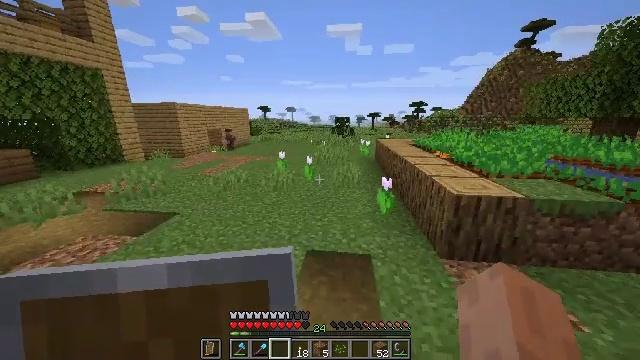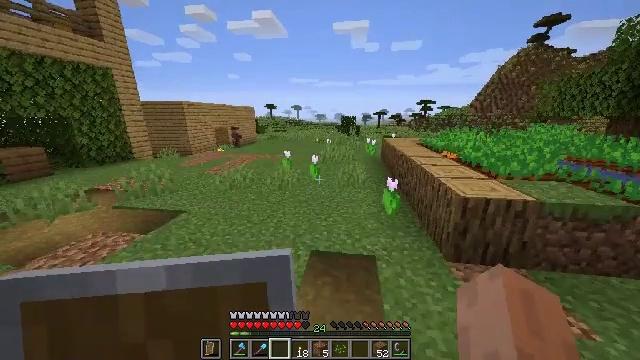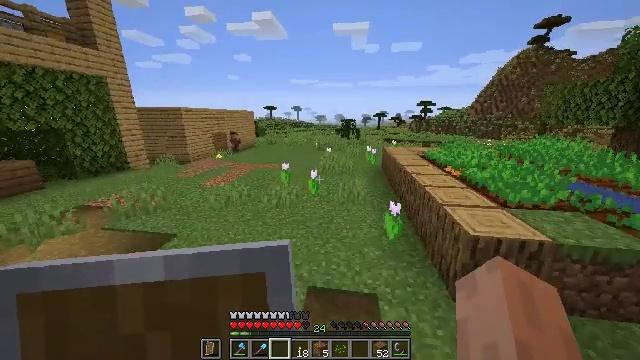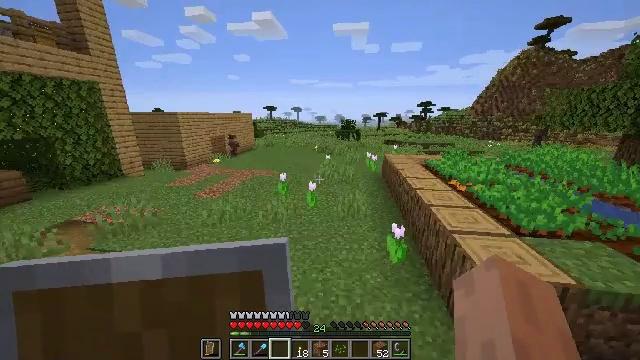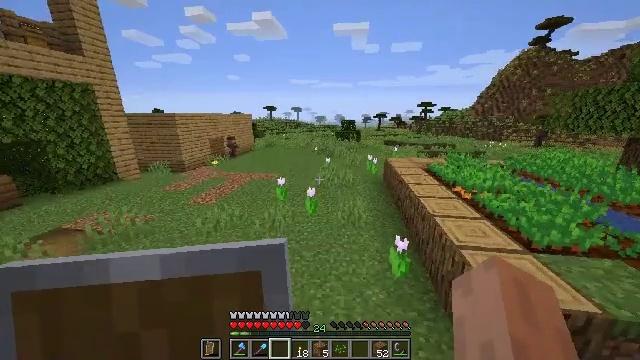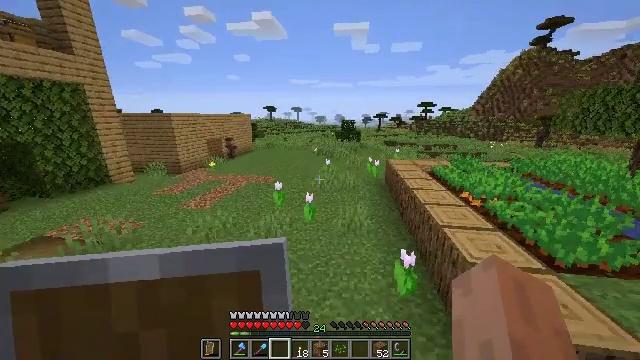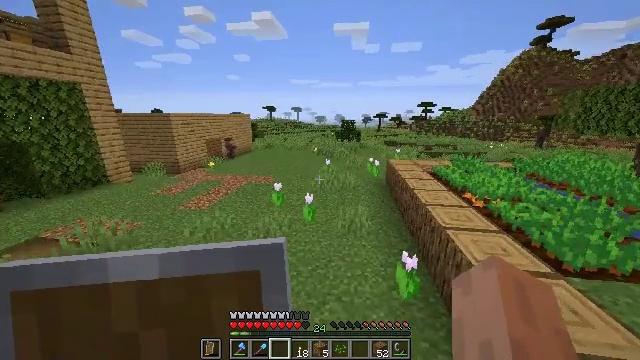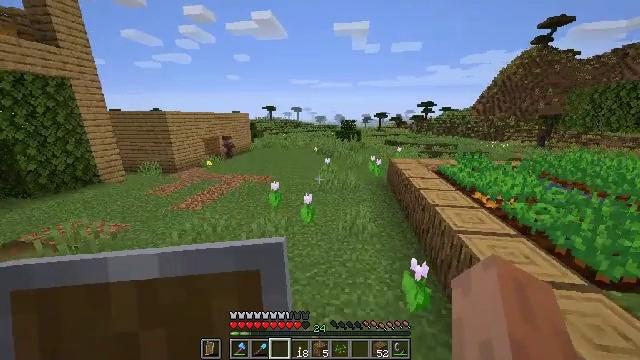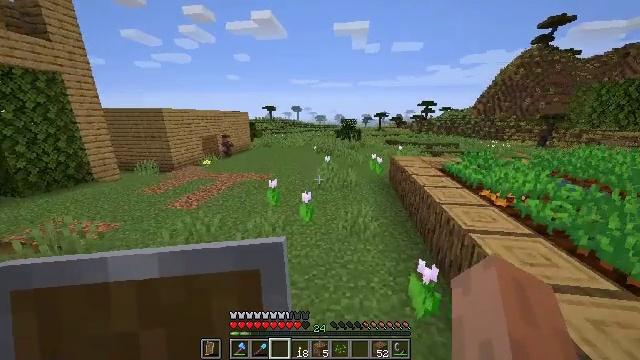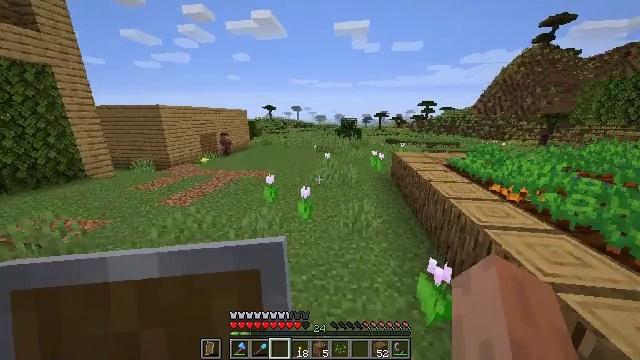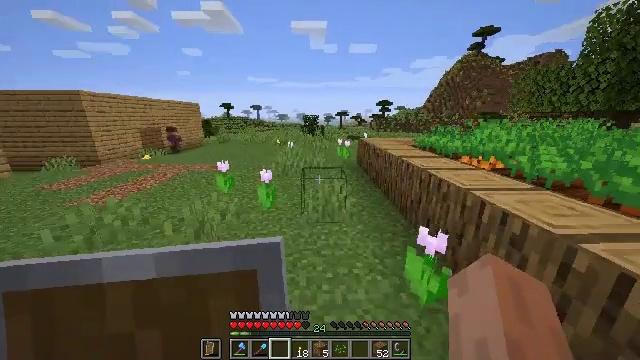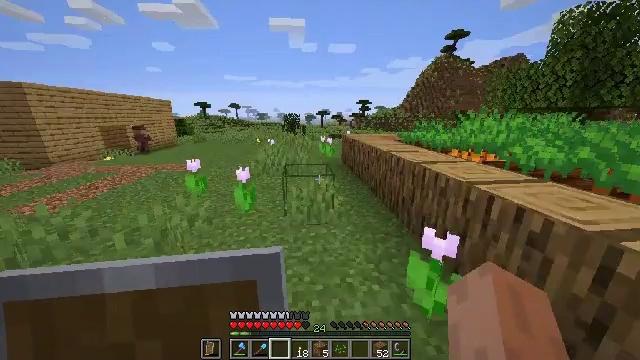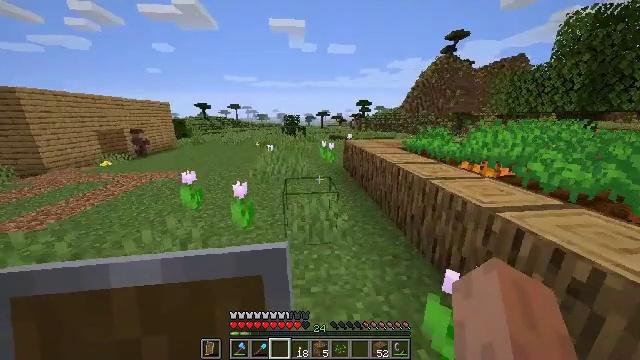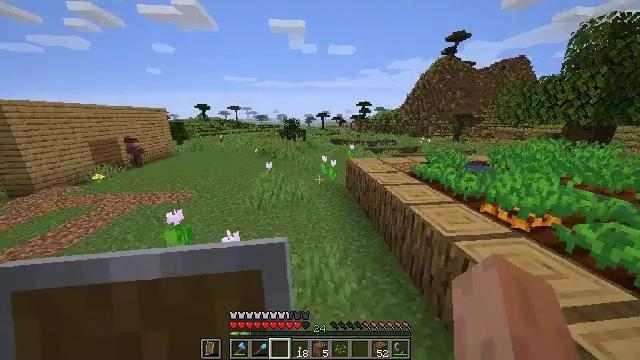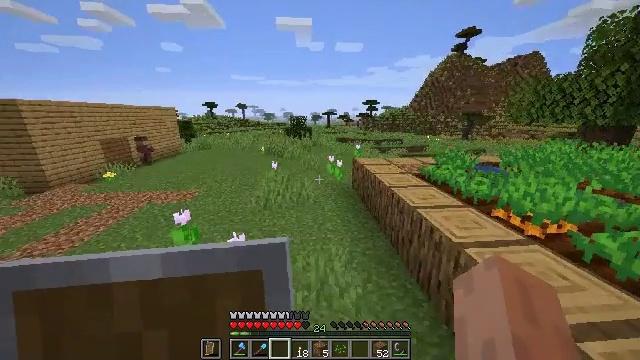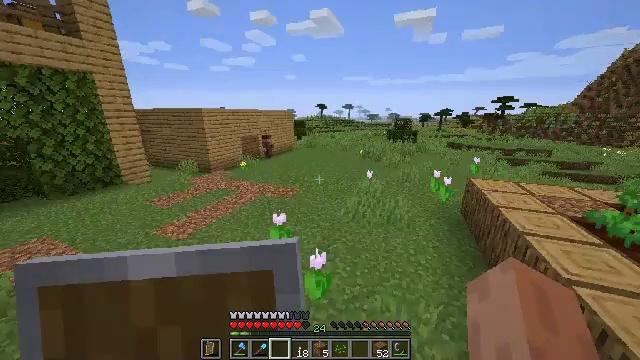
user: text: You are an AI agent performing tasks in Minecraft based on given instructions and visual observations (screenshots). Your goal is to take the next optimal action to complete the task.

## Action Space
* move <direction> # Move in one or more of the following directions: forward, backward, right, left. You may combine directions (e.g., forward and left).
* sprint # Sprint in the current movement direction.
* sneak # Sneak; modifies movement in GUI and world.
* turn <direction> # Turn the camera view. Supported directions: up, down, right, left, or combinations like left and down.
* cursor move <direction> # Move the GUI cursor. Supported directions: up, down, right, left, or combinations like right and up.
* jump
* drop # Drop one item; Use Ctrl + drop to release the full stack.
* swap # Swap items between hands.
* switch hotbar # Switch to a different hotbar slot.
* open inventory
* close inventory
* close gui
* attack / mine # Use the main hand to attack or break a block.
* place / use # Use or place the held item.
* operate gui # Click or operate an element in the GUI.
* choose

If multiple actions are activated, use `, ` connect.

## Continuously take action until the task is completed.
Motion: motion action
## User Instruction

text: Drop a dirt block.
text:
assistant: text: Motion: move forward, turn left, jump
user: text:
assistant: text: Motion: move forward, jump
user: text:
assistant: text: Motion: move forward, jump
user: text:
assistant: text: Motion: move forward, jump
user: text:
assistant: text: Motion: move forward, jump
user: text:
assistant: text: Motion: move forward, jump
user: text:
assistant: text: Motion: move forward, jump
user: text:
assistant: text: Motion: move forward, jump
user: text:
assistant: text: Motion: move forward, jump
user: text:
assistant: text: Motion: move forward, turn right, jump
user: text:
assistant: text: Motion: move forward, turn right, jump
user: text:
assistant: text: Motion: move forward, jump
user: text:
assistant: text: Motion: move forward, jump
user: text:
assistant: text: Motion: move forward, turn left, jump
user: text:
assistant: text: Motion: move forward, turn left, jump
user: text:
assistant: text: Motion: move forward, sprint, turn left and down, jump
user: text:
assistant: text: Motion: move forward, sprint, turn left, jump
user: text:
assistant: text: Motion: move forward, sprint, jump
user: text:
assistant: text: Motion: move forward, sprint, jump
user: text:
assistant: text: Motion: move forward, sprint, jump
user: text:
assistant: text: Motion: move forward, sprint, jump
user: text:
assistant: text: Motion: move forward, jump
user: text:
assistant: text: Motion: move forward, jump
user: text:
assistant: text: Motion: move forward, turn right and up, jump, open inventory
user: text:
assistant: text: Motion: move forward, open inventory
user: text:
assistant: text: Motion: cursor move right, open inventory
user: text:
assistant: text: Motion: cursor move right
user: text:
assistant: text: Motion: cursor move right
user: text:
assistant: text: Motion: cursor move right
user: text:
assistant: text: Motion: no_op